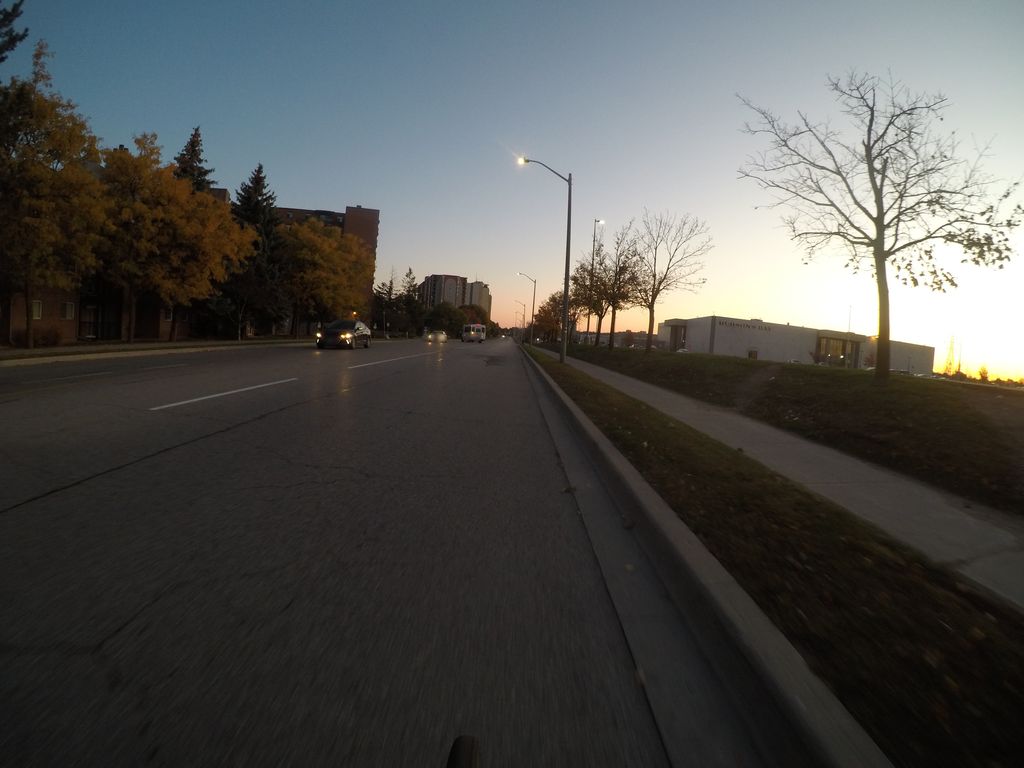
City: kitchener-waterloo